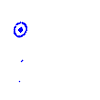
Particle: electron